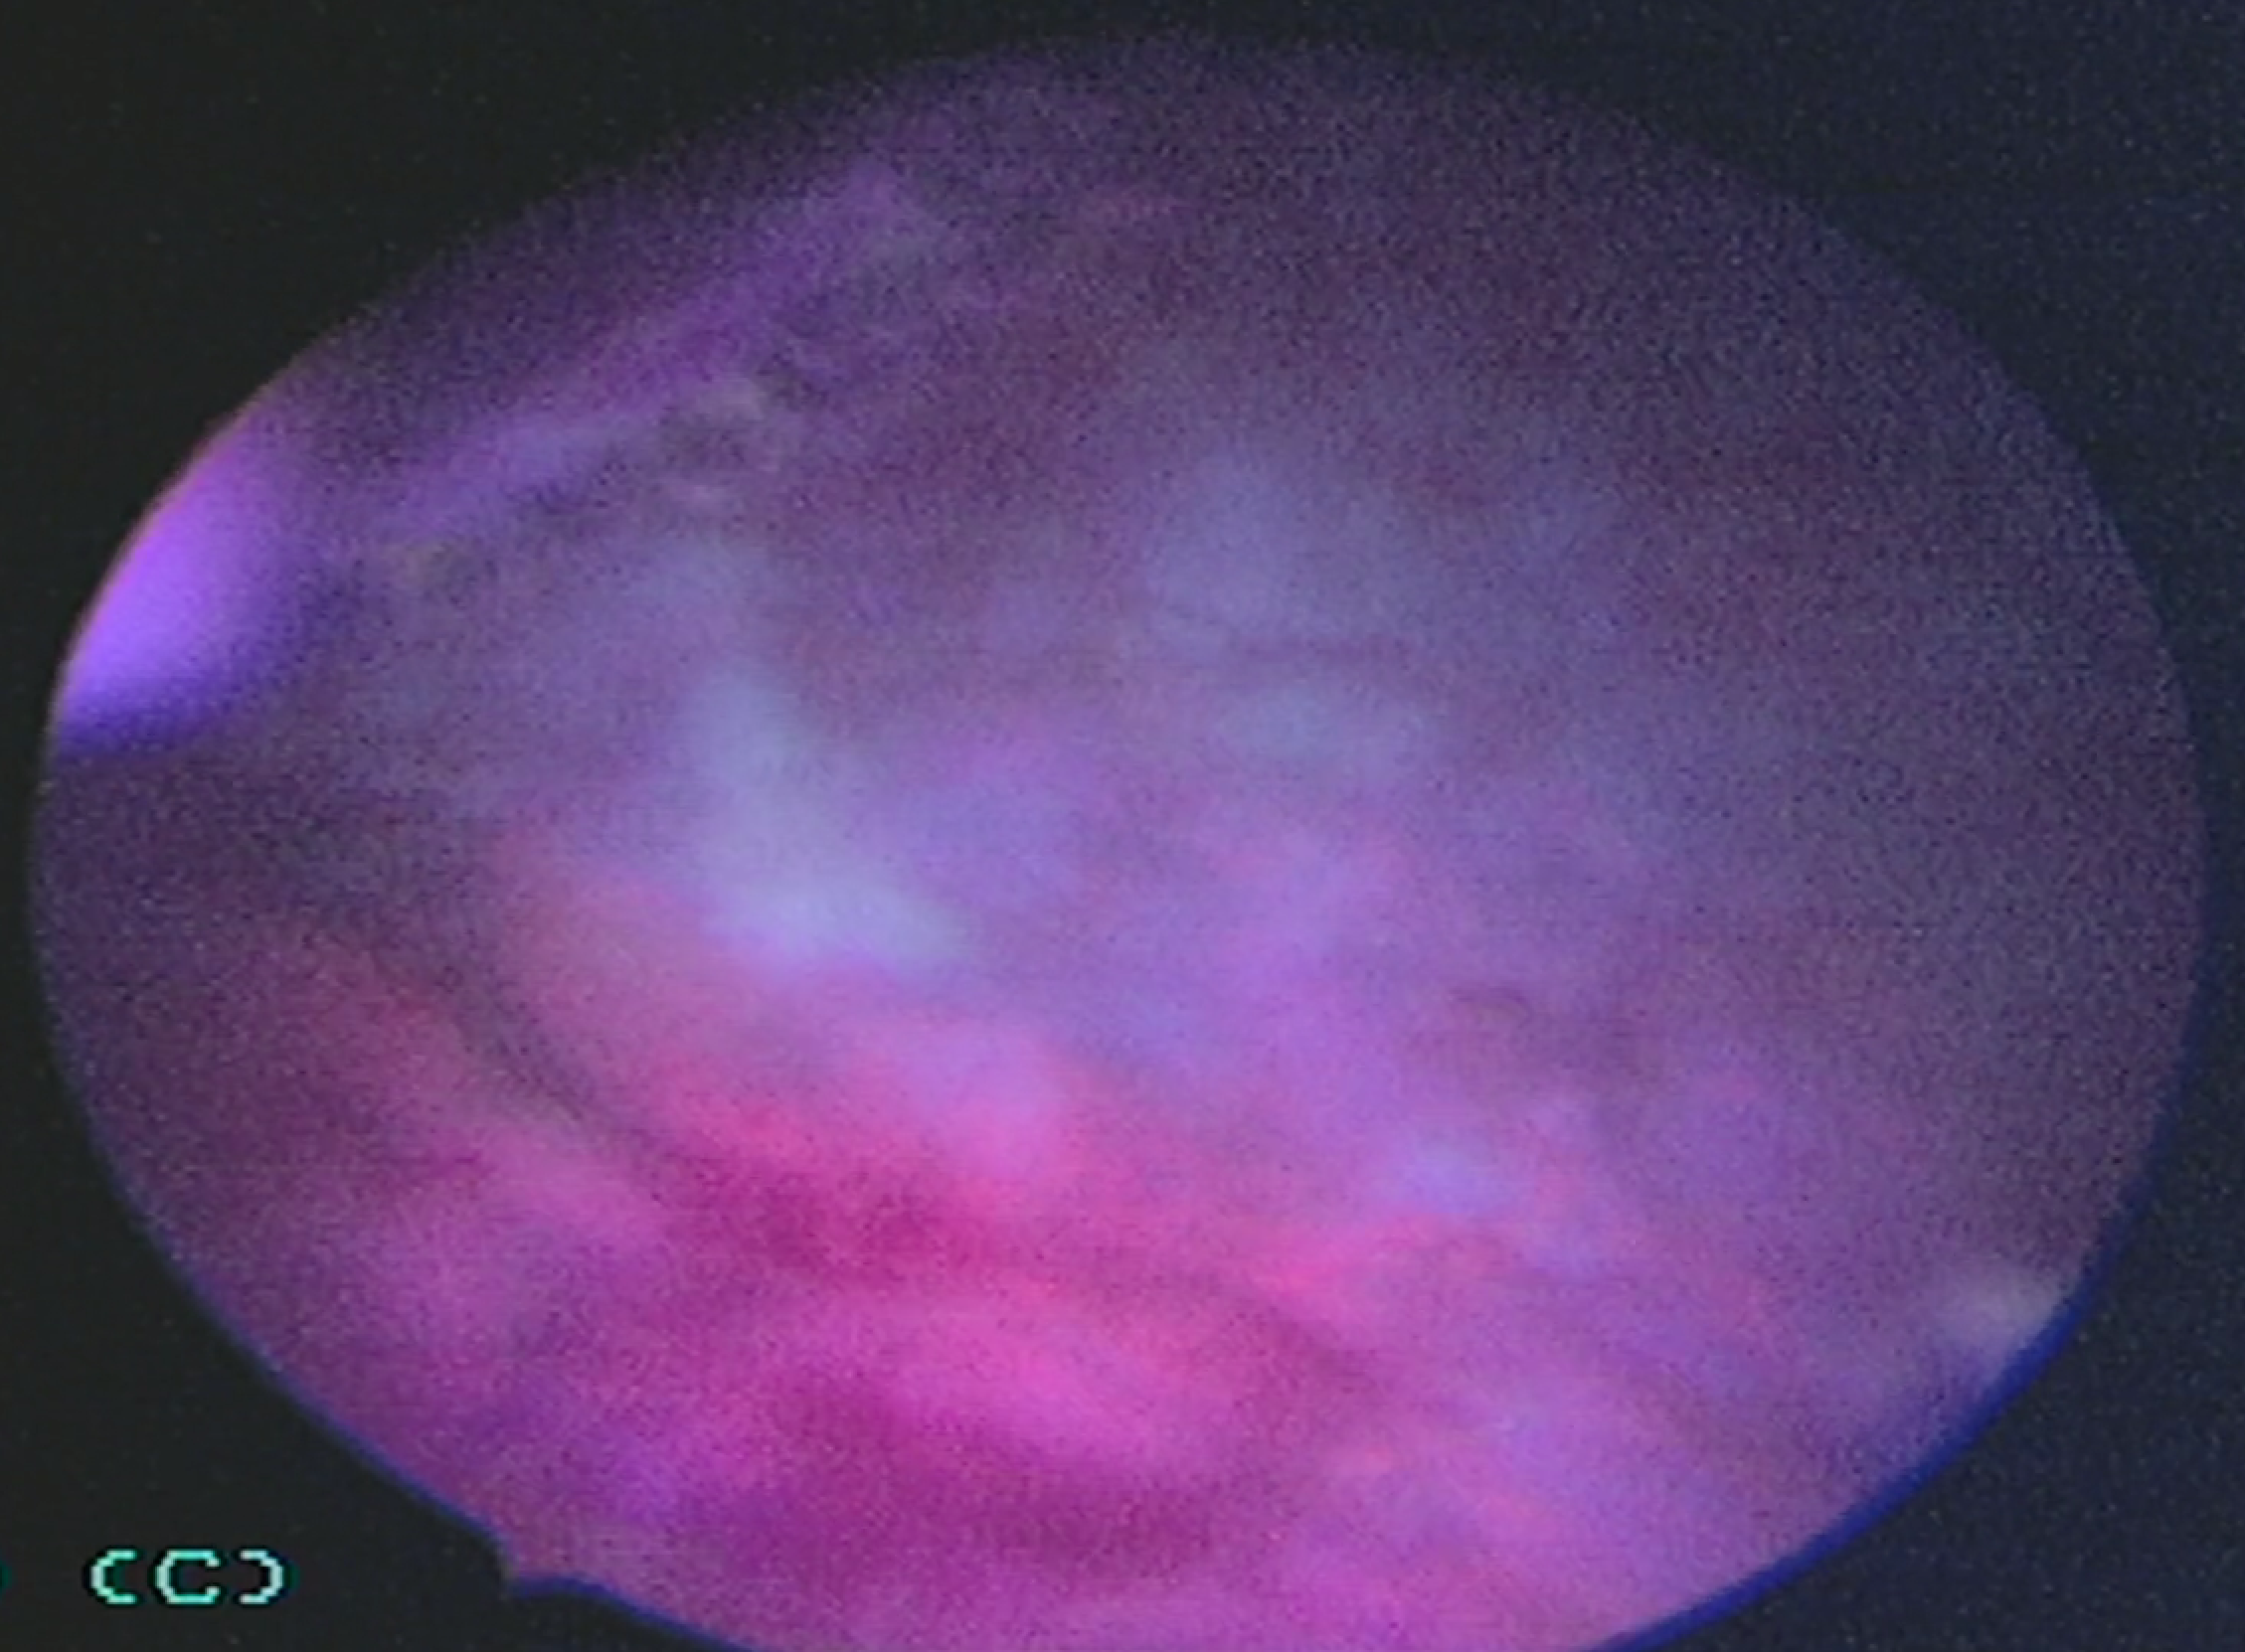
Modality: BLC
Class: Malignant
Subclass: HighGradePapillary
Lesion: L3
Stage: Ta
Morphology: Non-papillary
Bladder cancer association: Yes